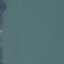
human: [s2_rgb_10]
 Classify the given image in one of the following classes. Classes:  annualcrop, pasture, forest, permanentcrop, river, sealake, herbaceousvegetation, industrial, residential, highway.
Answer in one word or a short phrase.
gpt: SeaLake